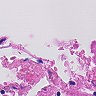
Metastatic tissue present: no